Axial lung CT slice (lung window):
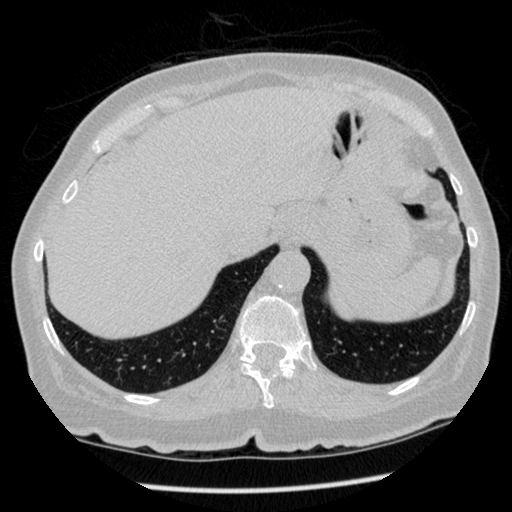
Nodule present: no